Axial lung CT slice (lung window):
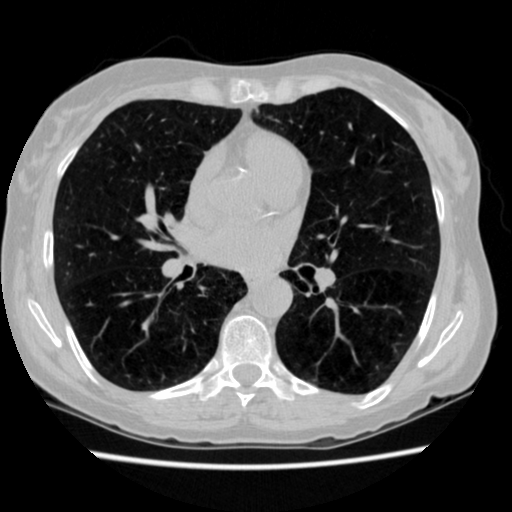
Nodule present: no